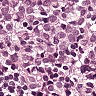
Metastatic tissue present: yes